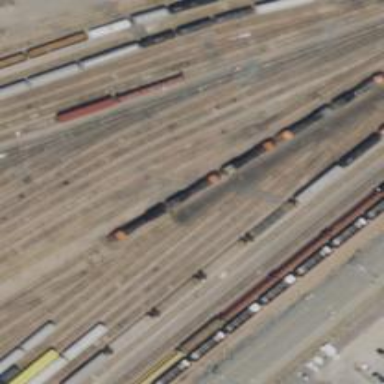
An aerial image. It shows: Railway yard used for servicing trains.